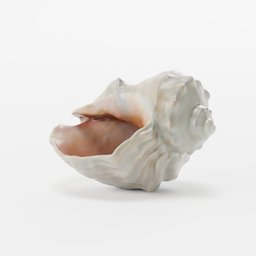
Label: animals